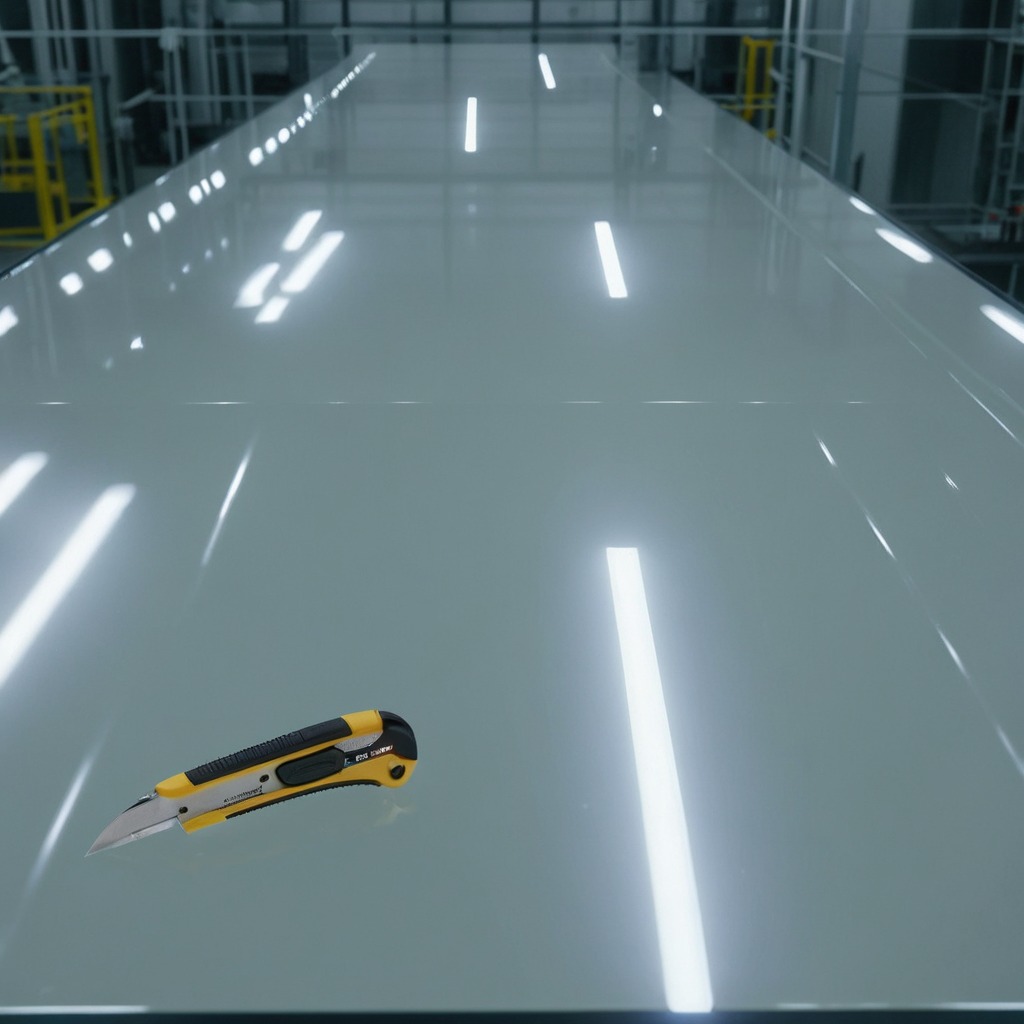
A utility knife is lying on the table in the ship maintenance bay industrial lighting.